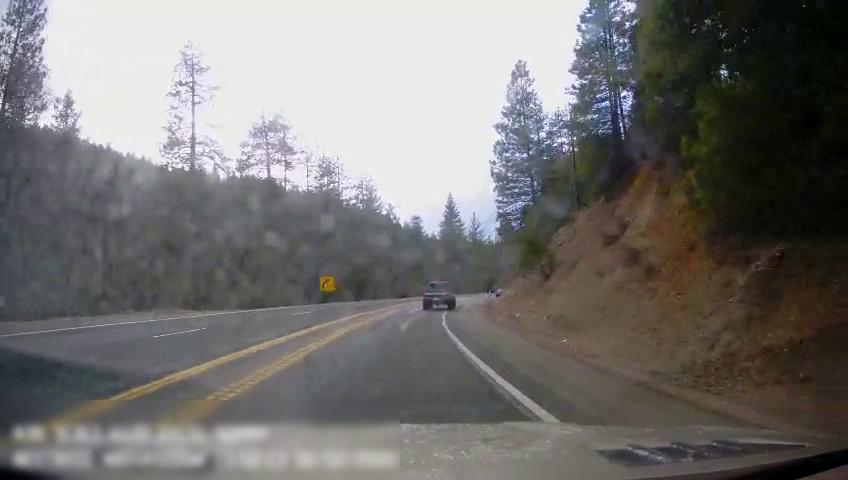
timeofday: Day
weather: Sunny
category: Drivable Space
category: Vehicles | Truck
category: Lanes | Current Lane
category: Lanes | Opposite Lane
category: Lanes | Opposite Lane
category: Lanes | Opposite Lane
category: Lanes | Opposite Lane
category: Lanes | Opposite Lane
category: Lanes | Opposite Lane
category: Traffic | Signs